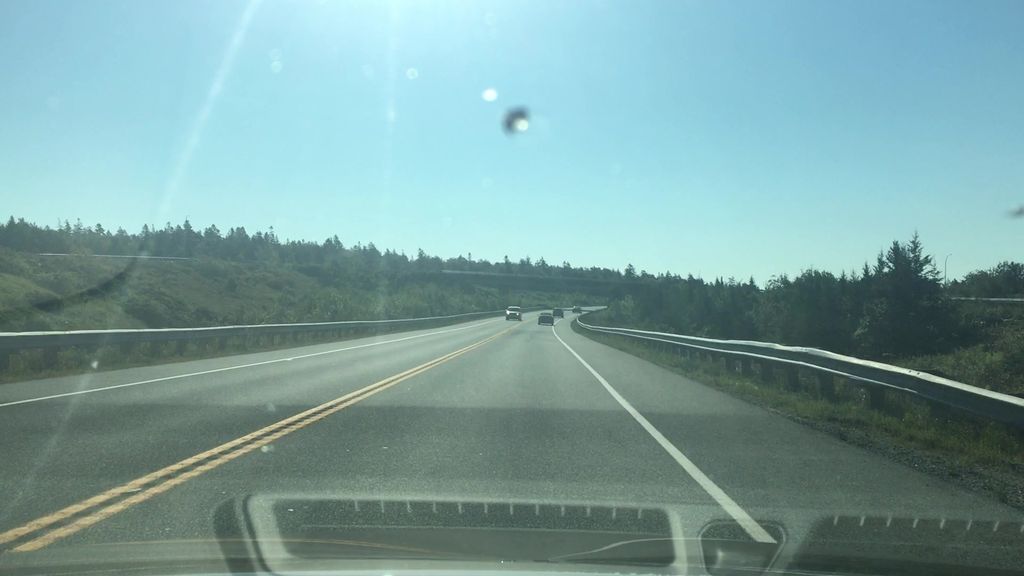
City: halifax